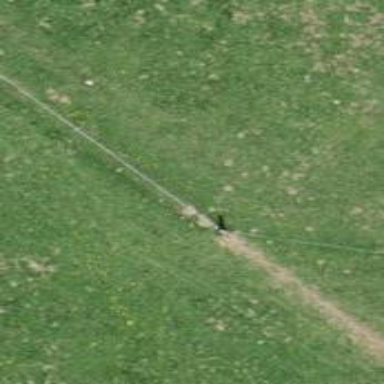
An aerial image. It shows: Grass track with grade5 tracktype.